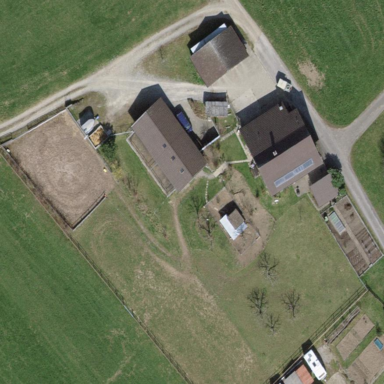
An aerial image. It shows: Farmyard area.